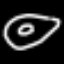
Label: donut